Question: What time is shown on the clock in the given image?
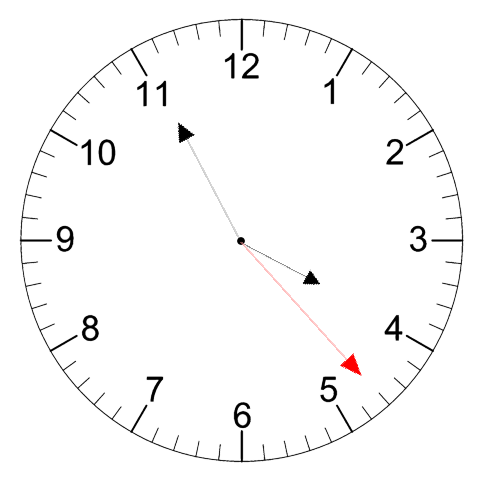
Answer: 03:55:23